Field crop: maize
Growth stage: 2
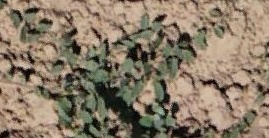
Species: convolvulus